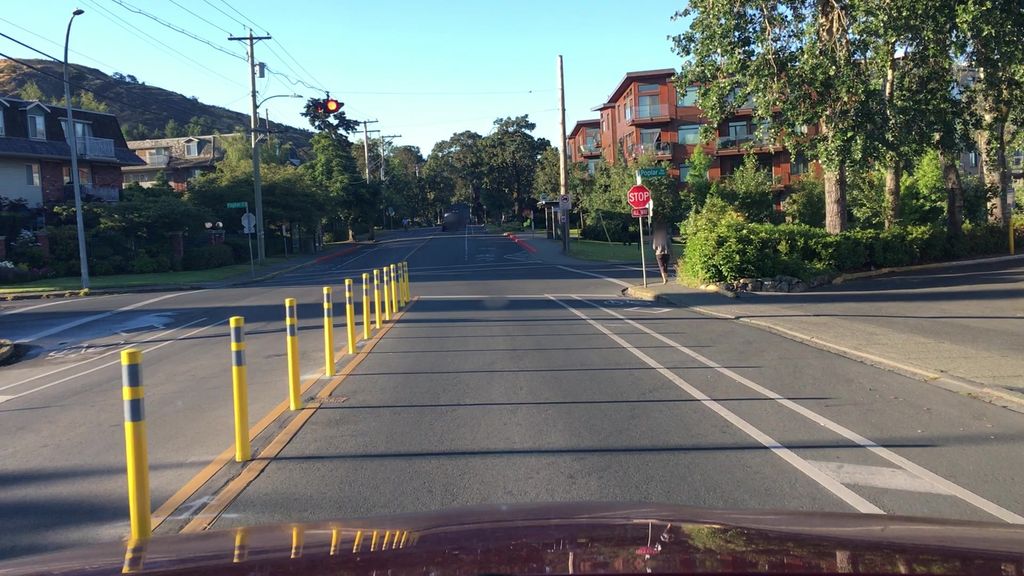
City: victoria